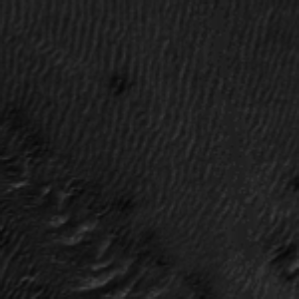
Label: frost